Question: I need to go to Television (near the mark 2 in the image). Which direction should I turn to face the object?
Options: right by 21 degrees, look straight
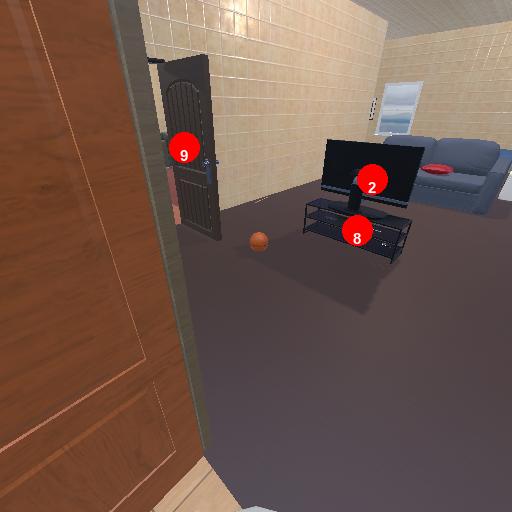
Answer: right by 21 degrees